Interaction volume radius: 5 \u00c5
Interaction volume height: 10 \u00c5
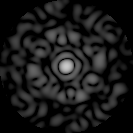
Disorder parameter: 0.8529